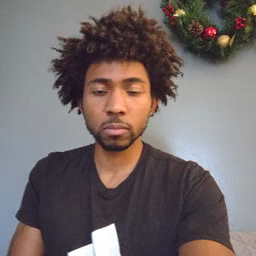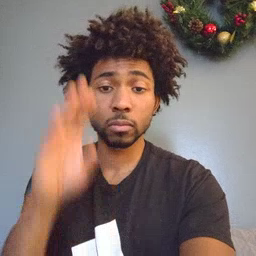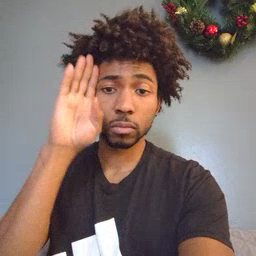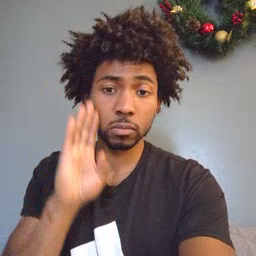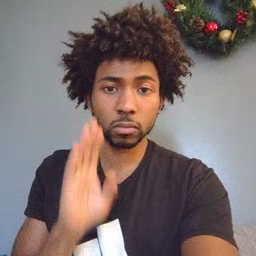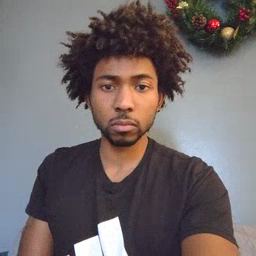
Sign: brown